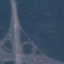
Label: Highway